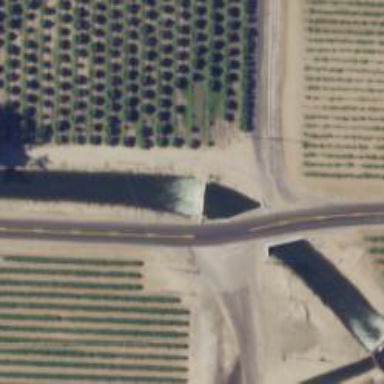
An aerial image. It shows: Culvert tunnel under canal.